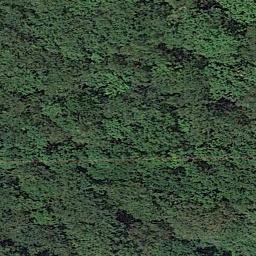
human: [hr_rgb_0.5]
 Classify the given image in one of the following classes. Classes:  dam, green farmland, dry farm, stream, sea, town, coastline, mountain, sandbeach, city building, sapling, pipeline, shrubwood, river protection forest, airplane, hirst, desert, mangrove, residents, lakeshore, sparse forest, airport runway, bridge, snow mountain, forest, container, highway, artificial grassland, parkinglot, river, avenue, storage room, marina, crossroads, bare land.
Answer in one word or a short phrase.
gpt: forest